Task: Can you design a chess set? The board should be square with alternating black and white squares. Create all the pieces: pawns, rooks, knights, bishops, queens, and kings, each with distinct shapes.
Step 5554:
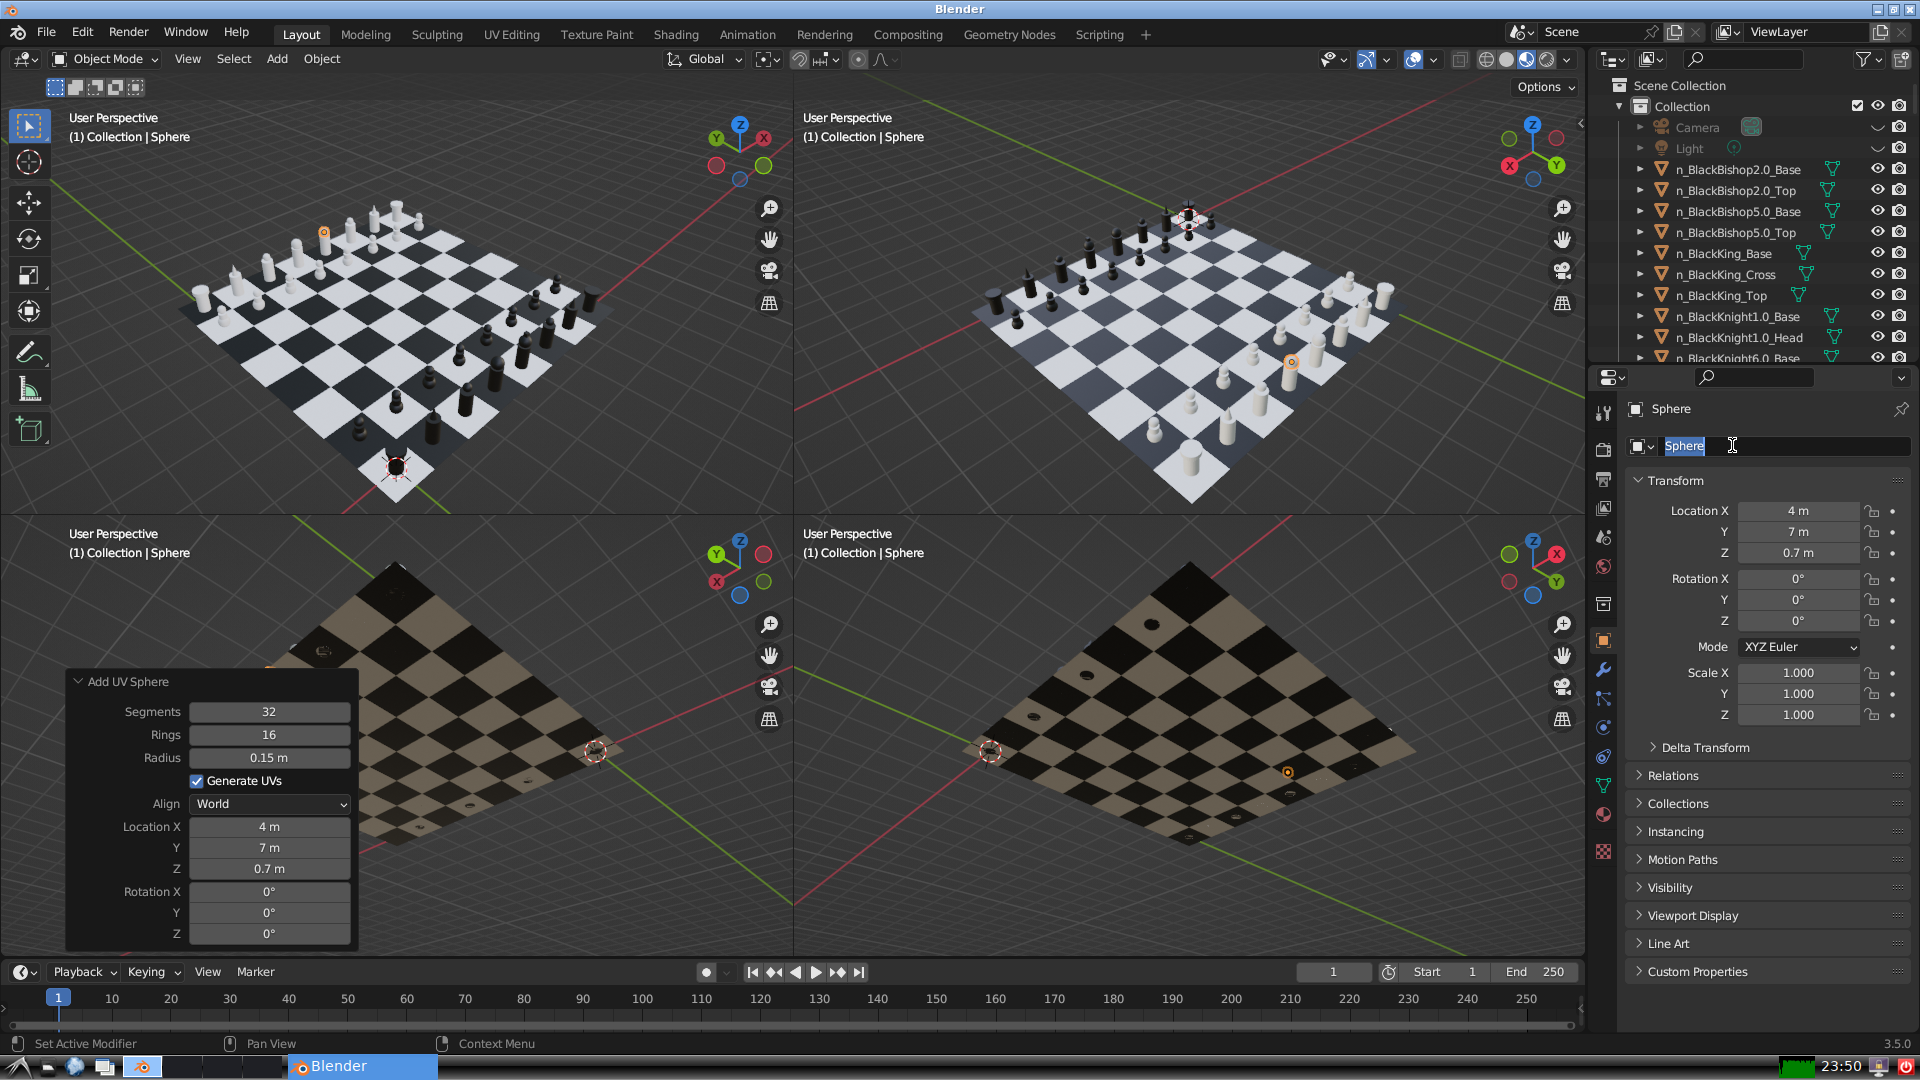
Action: input_text: n_WhiteKing_Top